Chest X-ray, AP view. Patient: 32 years old, sex M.
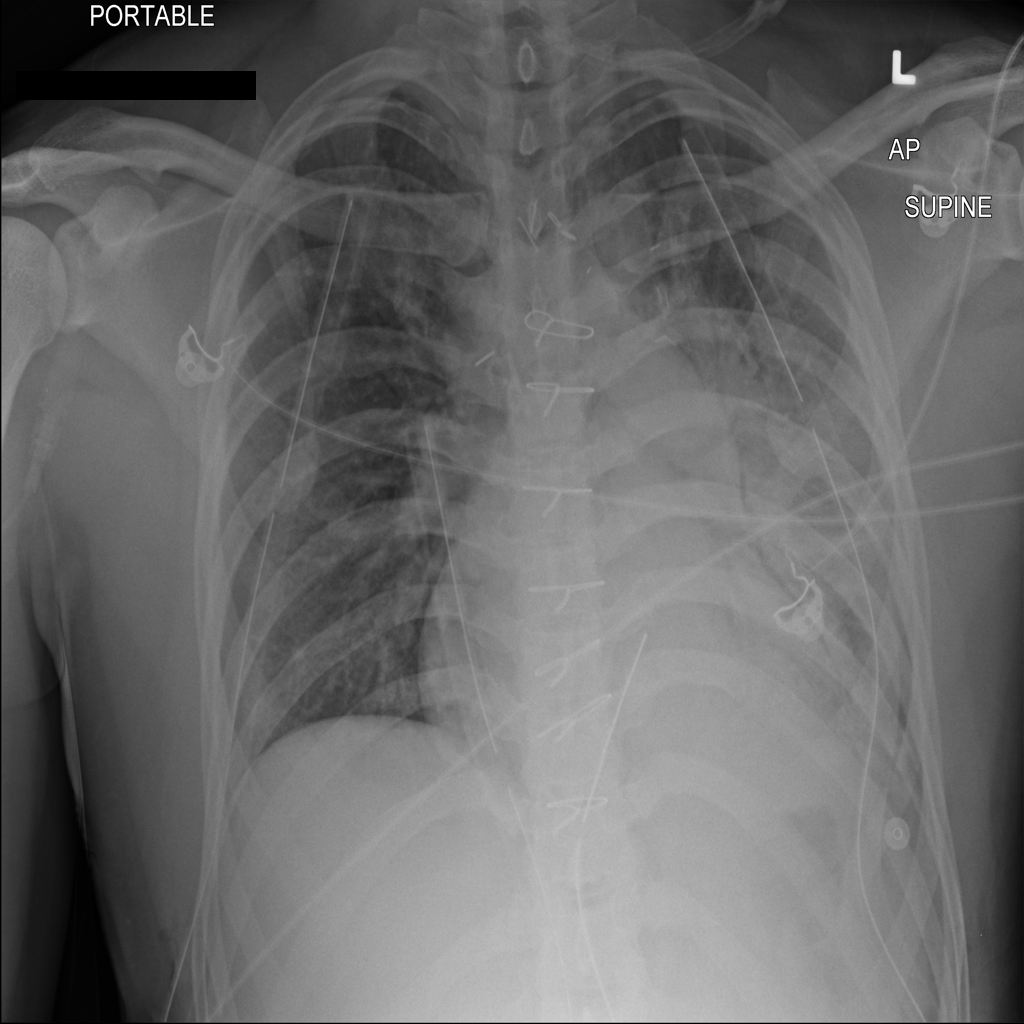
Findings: Pneumothorax